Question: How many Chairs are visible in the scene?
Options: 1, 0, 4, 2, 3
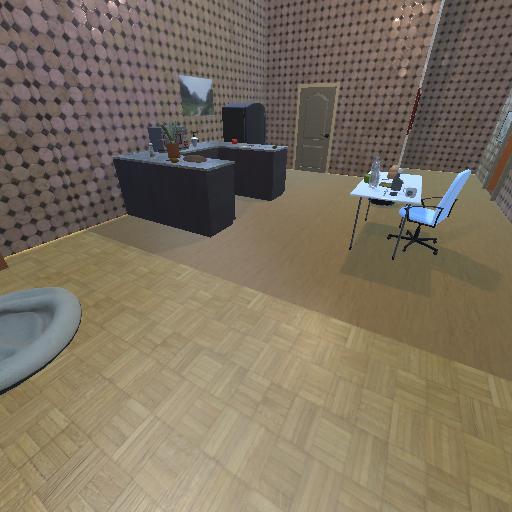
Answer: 1